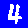
Digit: 4